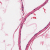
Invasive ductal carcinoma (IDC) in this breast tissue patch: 0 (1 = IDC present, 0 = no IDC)